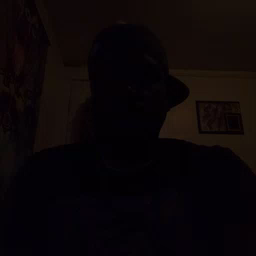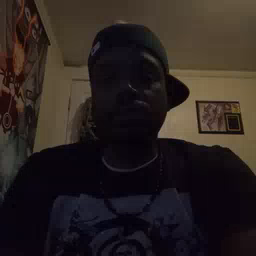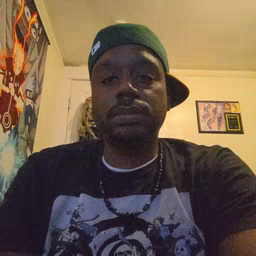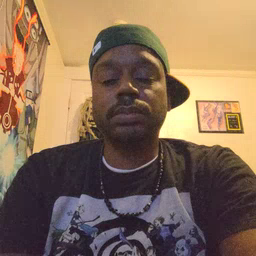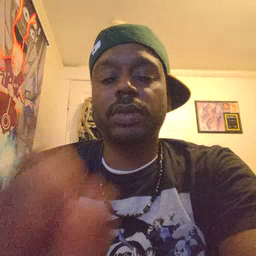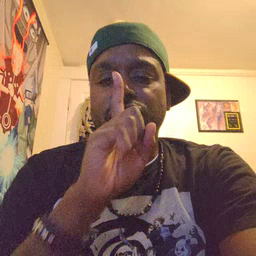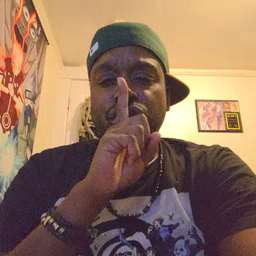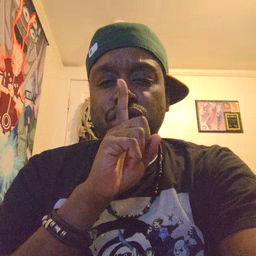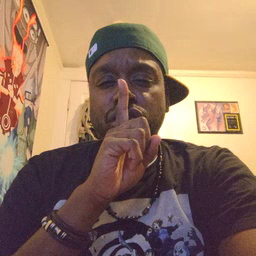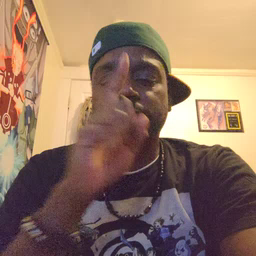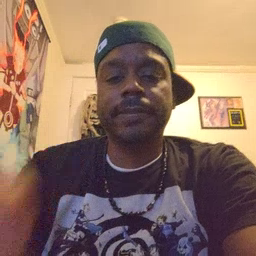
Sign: shhh